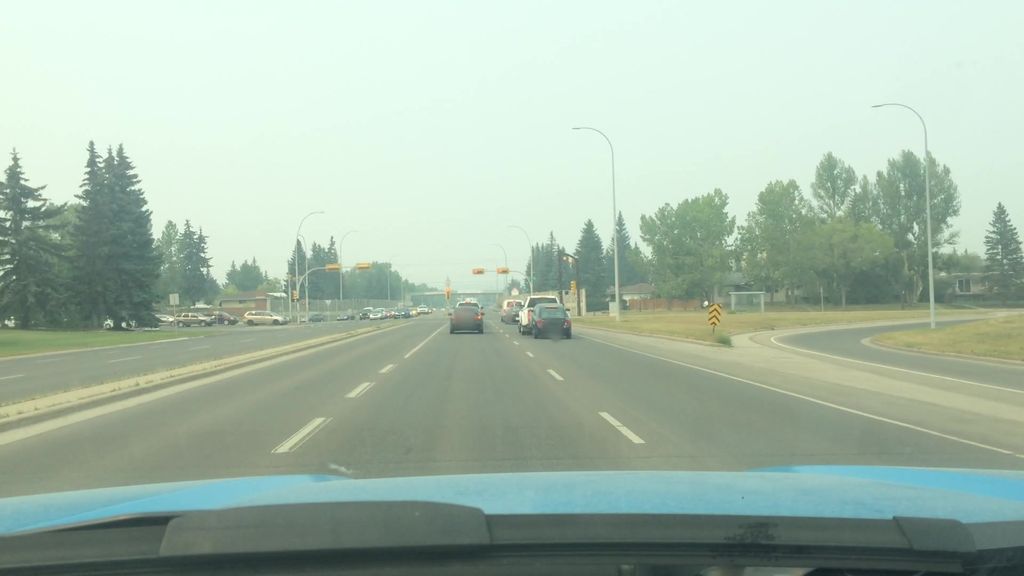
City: calgary